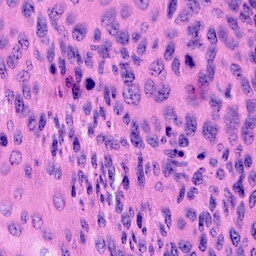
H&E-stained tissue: Cervix